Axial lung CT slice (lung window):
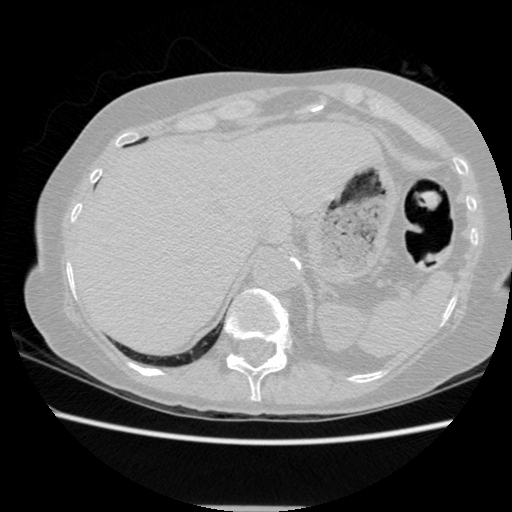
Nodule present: no